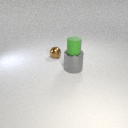
small brown metal sphere behind large gray metal cylinder